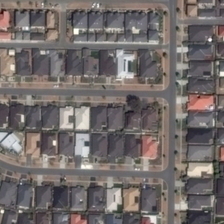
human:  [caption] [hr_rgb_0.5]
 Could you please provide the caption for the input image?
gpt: many buildings are in a dense residential area .

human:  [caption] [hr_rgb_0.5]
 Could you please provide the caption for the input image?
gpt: many buildings are in a dense residential area .

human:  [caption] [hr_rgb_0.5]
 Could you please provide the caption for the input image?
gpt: many buildings are in a dense residential area .

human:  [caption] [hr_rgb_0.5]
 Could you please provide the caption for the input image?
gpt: many buildings are in a dense residential area .

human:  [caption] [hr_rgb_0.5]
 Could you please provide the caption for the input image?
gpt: many buildings are in a dense residential area .